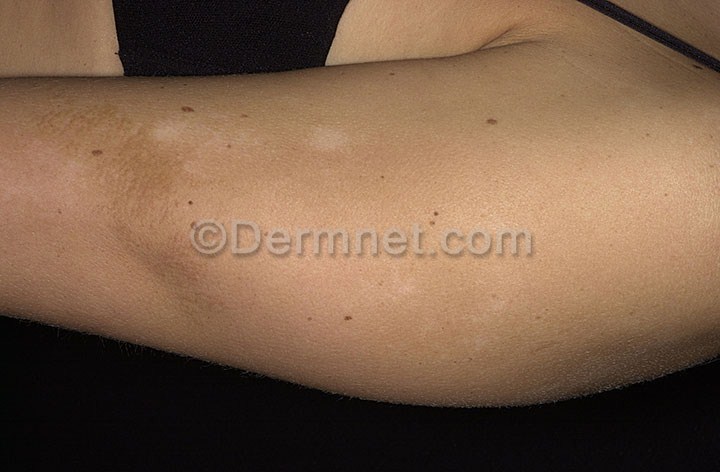
Disease: Atopic Dermatitis Photos